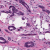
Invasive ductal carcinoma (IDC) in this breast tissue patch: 0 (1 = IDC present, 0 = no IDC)